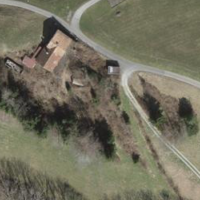
EUNIS habitat code: 24
Species observed at this site:
Lonicera acuminata